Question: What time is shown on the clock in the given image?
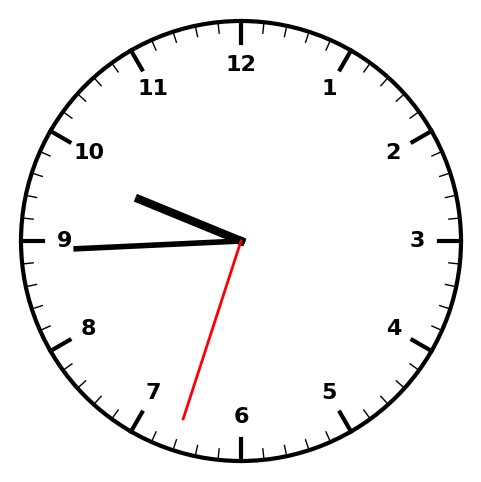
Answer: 09:44:33